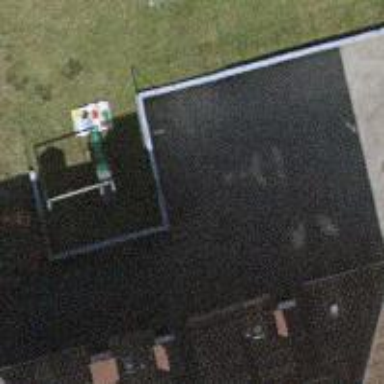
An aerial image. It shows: Garages with flat grass-covered roofs.